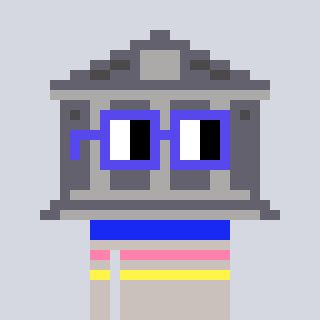
a pixel art character with square blue glasses, a bank-shaped head and a foggrey-colored body on a cool background